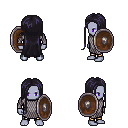
a pixel art fantasy rpg character, male body template, dark elf, purple skin, chain mail, gold greaves, raven extra-long hairstyle, shield, four views (front, back, left, right), 2x2 character sprite sheet, small pixel art, hard edges, no anti-aliasing